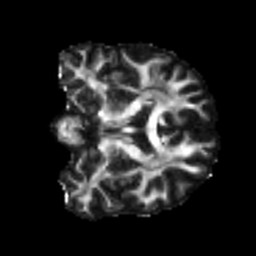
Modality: FA
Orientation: coronal
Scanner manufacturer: siemens
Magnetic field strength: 3 T
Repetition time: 4 s
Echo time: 0.0594 s